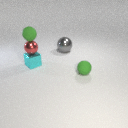
small cyan metal cube below small green rubber sphere